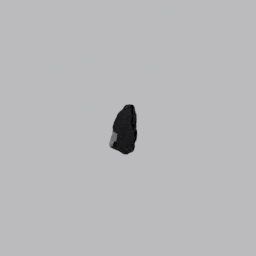
Label: nature